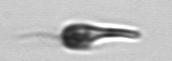
Label: Euglena